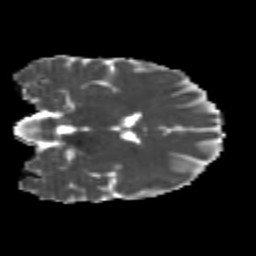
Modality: MD
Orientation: coronal
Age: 22
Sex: female
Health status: healthy
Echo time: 0.074 s